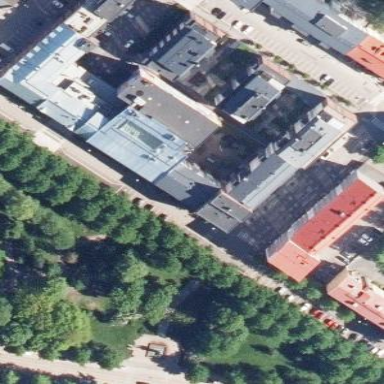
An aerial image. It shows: Historic building.